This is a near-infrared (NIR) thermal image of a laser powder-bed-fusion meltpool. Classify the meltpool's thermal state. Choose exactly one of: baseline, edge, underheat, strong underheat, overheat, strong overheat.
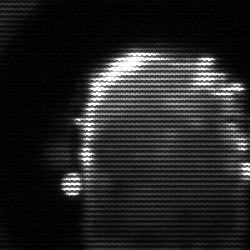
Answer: baseline